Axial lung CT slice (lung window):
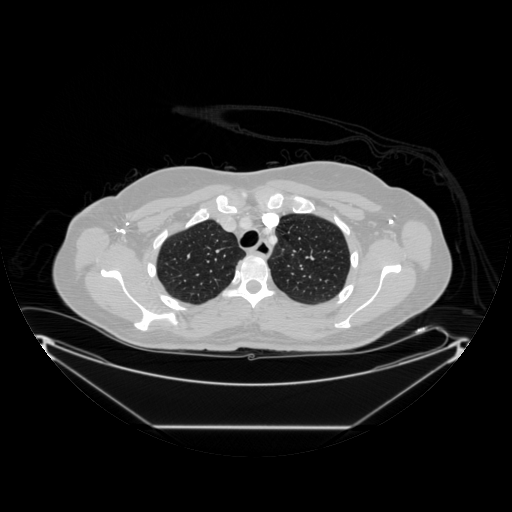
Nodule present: no